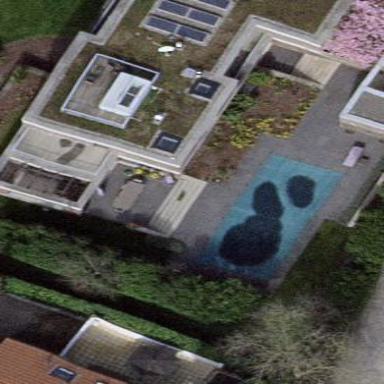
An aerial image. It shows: Outdoor swimming pool in leisure land area.